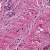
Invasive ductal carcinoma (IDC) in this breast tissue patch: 0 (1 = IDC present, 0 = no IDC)